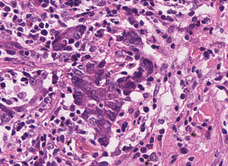
Tumor epithelial tissue: yes
Tumor-associated stroma tissue: yes
Normal tissue: no